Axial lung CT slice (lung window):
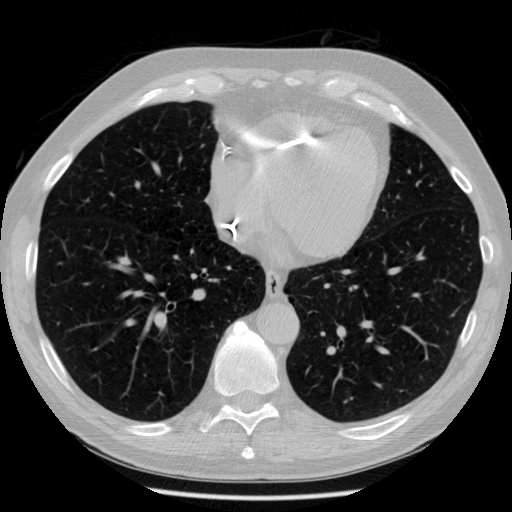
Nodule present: no